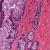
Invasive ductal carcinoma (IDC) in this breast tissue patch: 0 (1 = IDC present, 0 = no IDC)